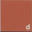
Piece: xx